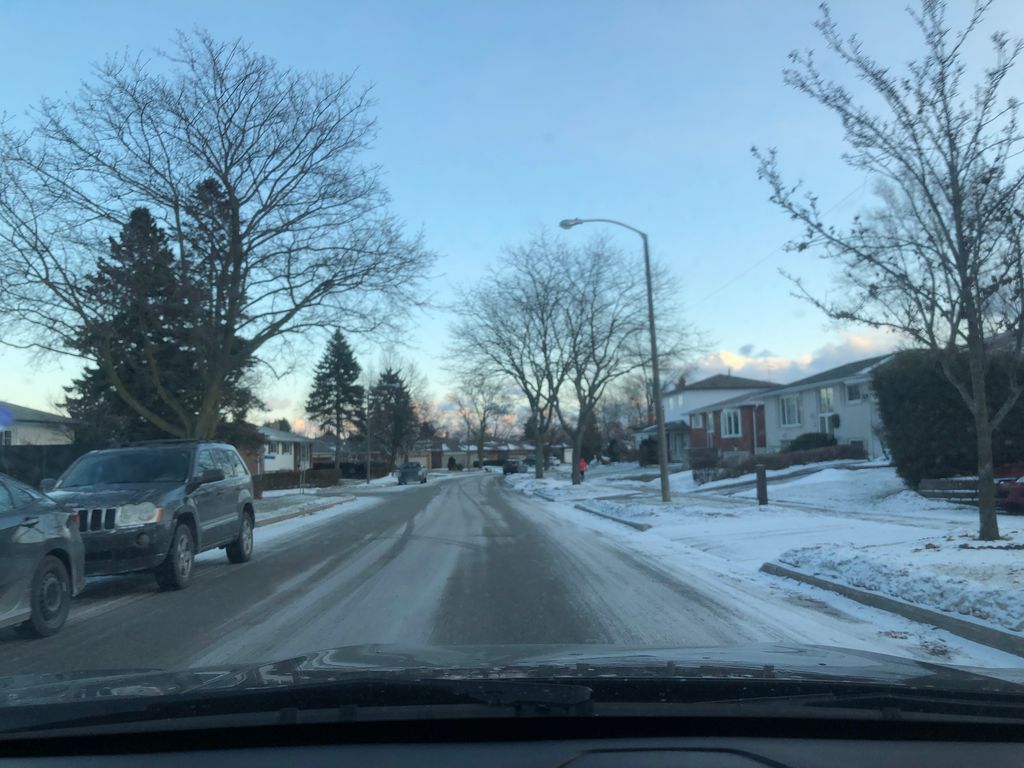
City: toronto